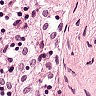
Metastatic tissue present: no